Interaction volume radius: 5 \u00c5
Interaction volume height: 25 \u00c5
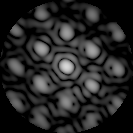
Disorder parameter: 0.4197